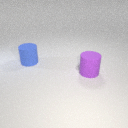
large blue rubber cylinder behind large purple rubber cylinder